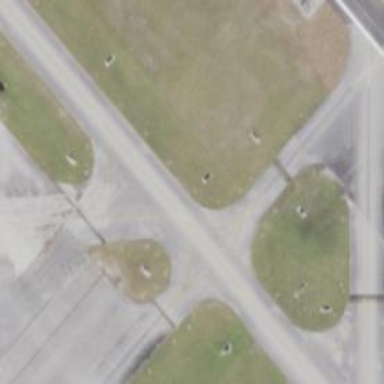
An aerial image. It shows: View of taxiway at the airport.